Question: How to Ignore the match patterns which has occurrence of same node more than once while query shortest path, example case in portrait in attached image.

Shortest path of A TO C gives,
'''
start a=node:node_auto_index(point='A'),c=node:node_auto_index(point='c') match p=a-[r:CONNECTS*]->c return p;
1. A-> C
2. A -> B -> C -> A -> C
3. A -> B -> C
4. A -> C -> A -> C
5. A -> B -> A -> C
6. A -> C -> B -> A -> B -> C
'''
and more of 9 pattern, but in some pattern same node or start and end node are appeared more than once which will be like irrelevant output, so how can i identify and ignore the pattern which has any node's more than once in its path.
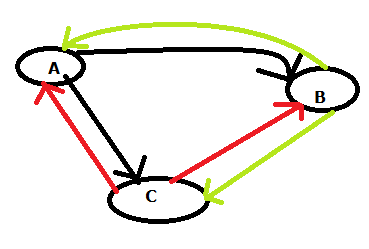
Answer: found Solution for the above case
'''
START a=node:node_auto_index(point='a'),
c=node:node_auto_index(point='c')
MATCH path= a-[r:CONNECTS*]->c
WHERE ALL(n in nodes(path) where 1=length(filter(m in nodes(path) : m=n)))
RETURN path;
'''
Now its resulting only the valid paths as expected :-)
'''
1. A -> B -> C
2. A -> C
'''